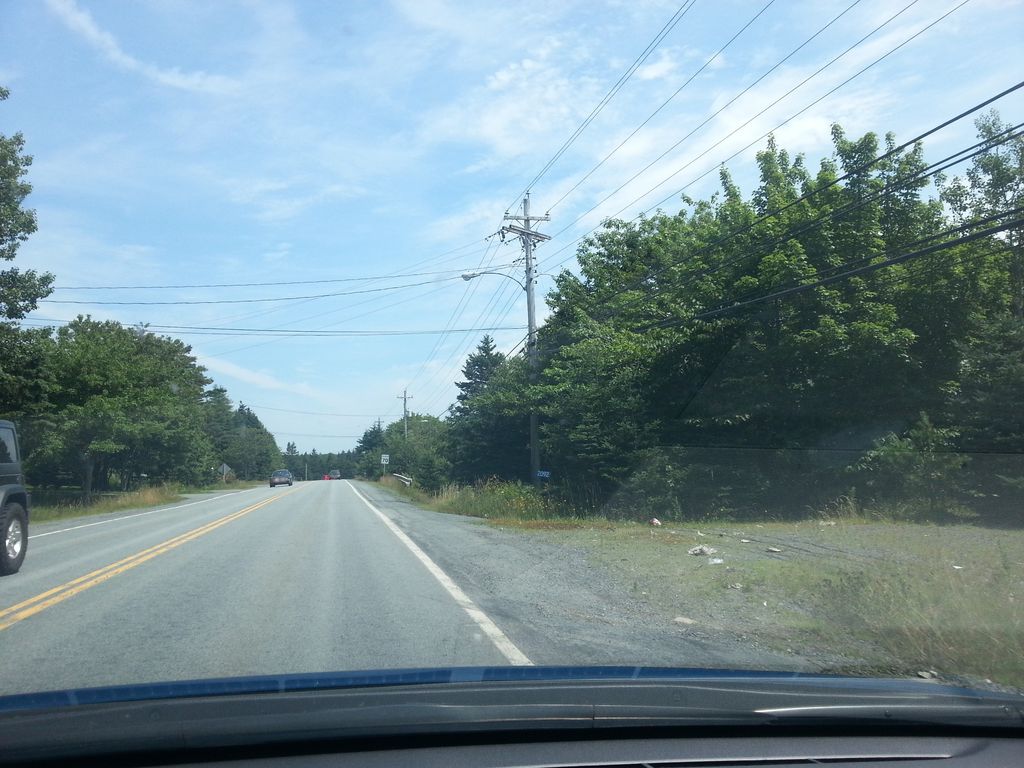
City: halifax